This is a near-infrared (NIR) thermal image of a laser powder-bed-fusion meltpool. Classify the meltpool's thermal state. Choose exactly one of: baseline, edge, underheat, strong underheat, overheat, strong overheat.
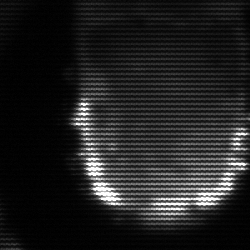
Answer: baseline